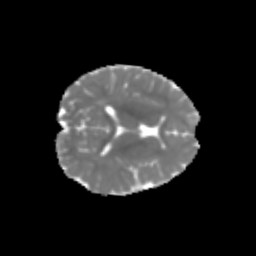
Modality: MD
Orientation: axial
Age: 6
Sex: male
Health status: healthy